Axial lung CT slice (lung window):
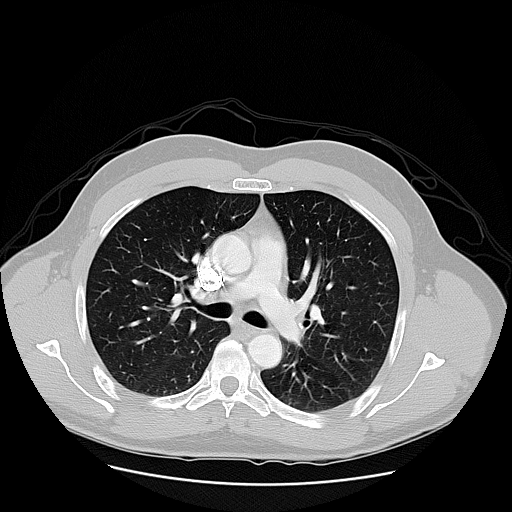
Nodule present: no